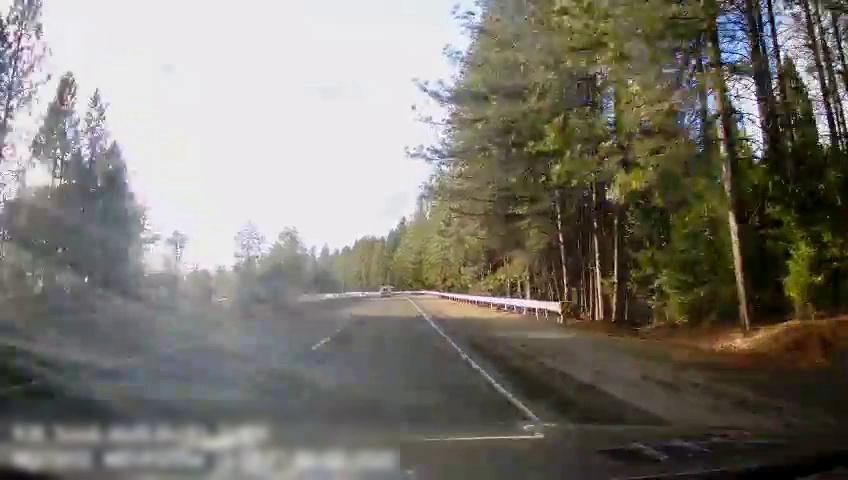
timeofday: Day
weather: Sunny
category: Drivable Space
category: Vehicles | Van
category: Lanes | Alternate Lane
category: Lanes | Current Lane
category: Lanes | Alternate Lane
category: Traffic | Signs